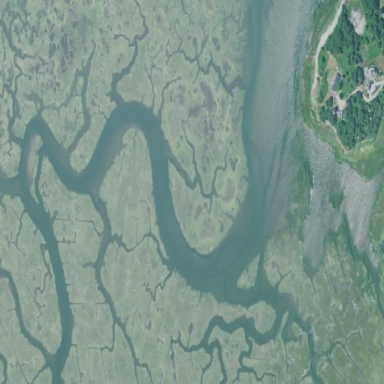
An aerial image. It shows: Tidal wetland with tidal flats.